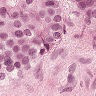
Metastatic tissue present: yes